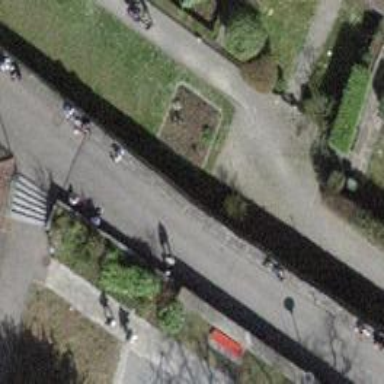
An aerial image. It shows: Retaining wall.